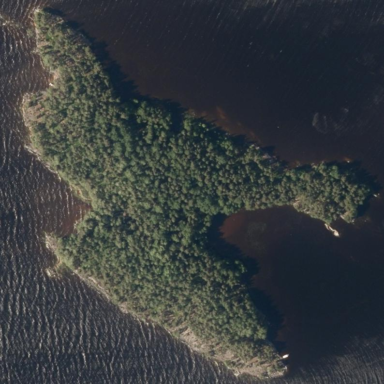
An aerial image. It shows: Island.